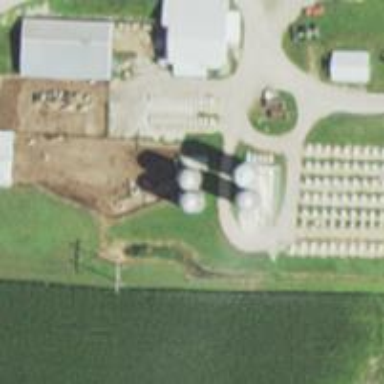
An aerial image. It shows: Silo.